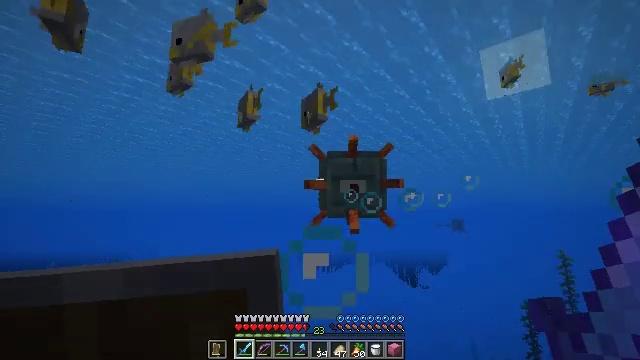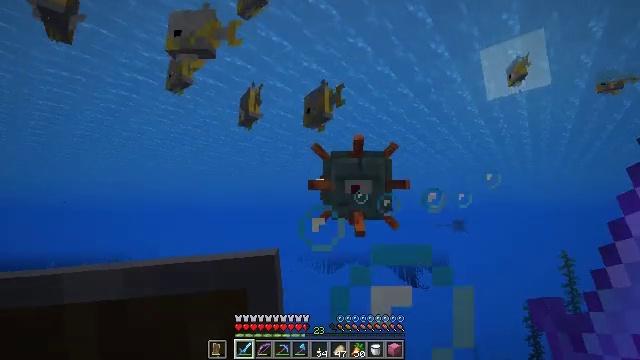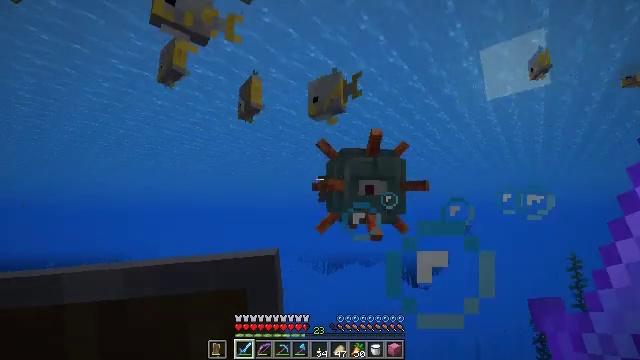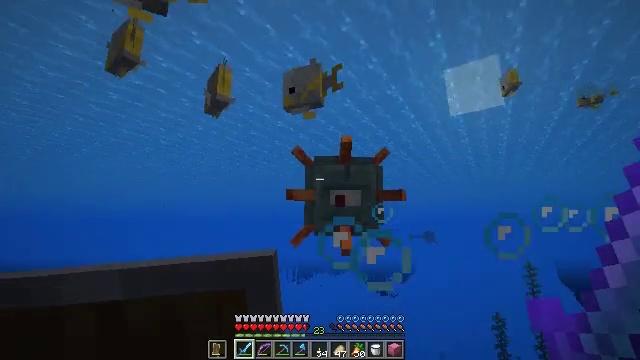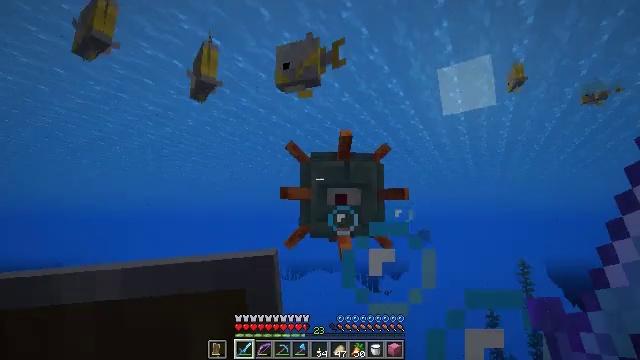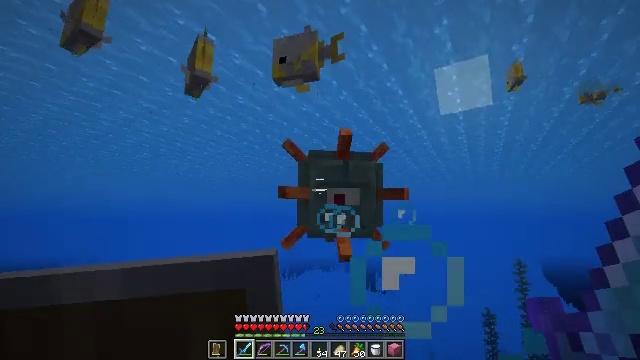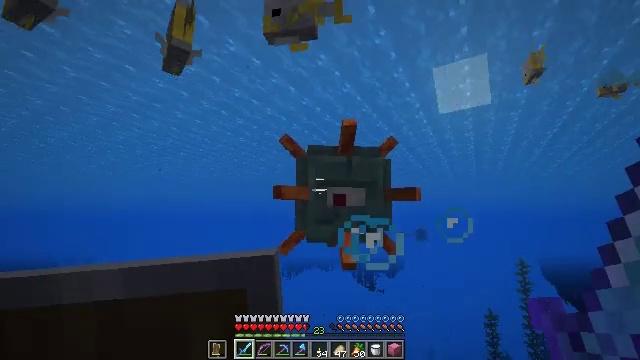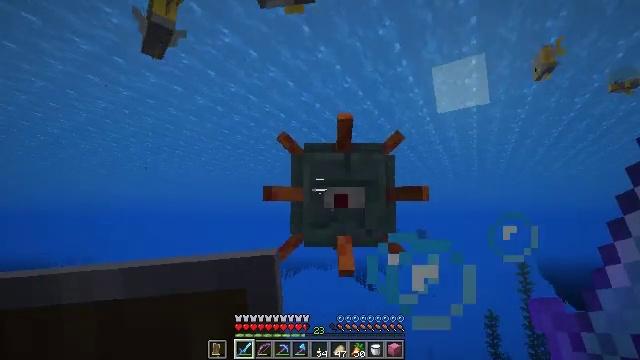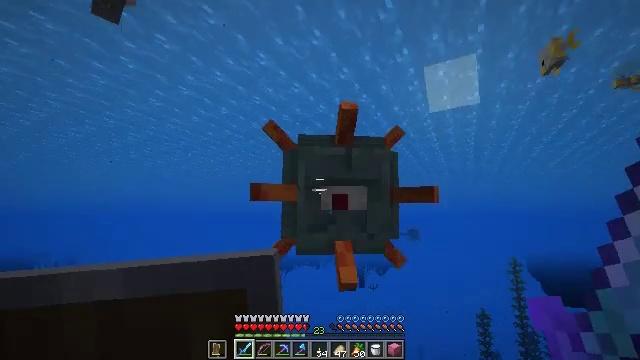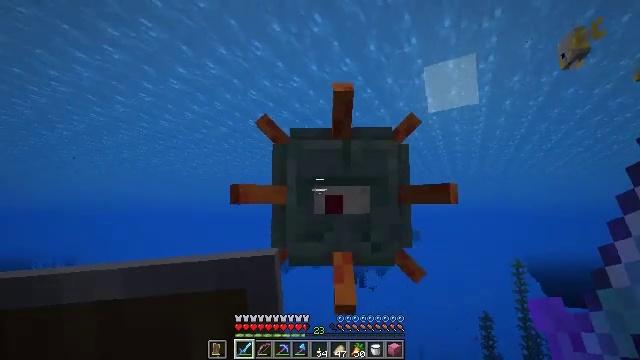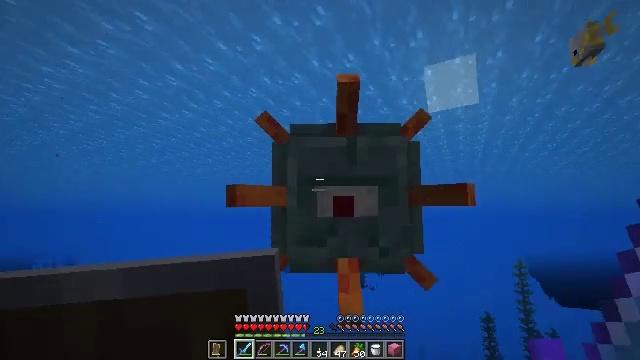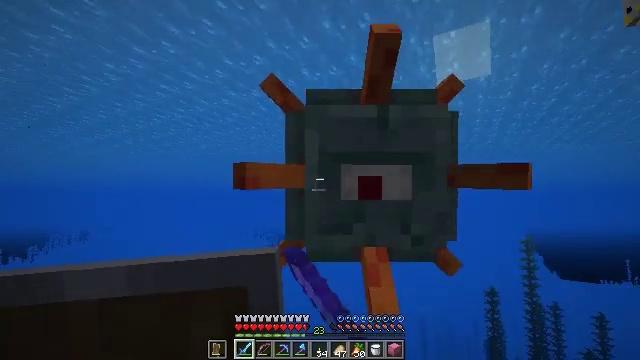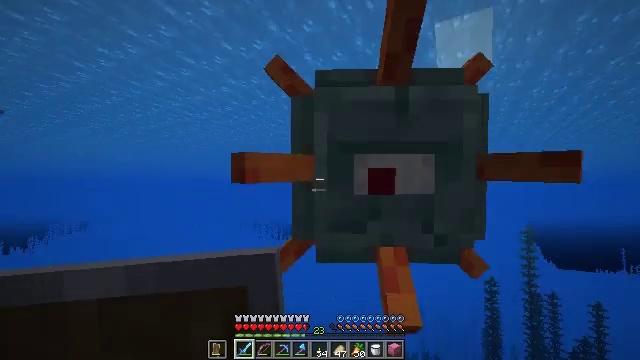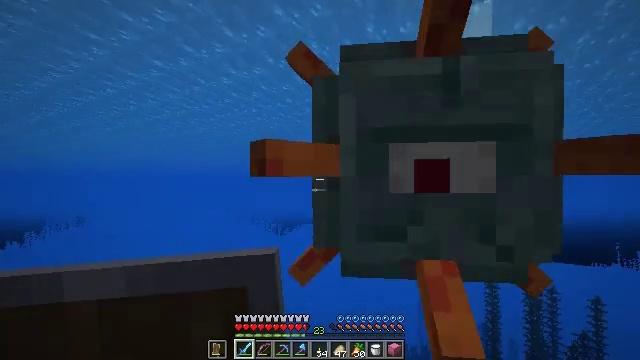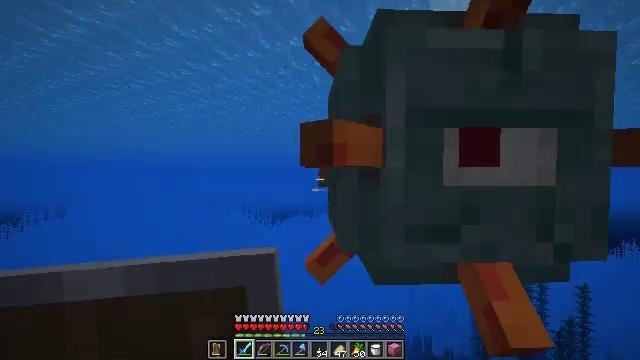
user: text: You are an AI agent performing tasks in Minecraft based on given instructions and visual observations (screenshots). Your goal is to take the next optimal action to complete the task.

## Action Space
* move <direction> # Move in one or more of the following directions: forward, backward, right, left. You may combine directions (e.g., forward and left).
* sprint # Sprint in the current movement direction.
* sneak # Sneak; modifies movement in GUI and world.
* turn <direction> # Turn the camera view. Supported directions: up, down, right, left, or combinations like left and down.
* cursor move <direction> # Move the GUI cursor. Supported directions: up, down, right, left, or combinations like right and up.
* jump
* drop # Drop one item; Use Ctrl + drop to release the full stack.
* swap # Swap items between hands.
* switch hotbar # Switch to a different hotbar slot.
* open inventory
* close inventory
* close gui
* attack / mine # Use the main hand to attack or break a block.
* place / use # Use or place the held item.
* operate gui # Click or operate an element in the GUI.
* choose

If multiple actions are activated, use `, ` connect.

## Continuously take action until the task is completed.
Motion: motion action
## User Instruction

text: Hunt a guardian.
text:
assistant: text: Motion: move forward
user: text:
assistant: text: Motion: move forward
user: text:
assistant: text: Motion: move forward, turn right and up
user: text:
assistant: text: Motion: move forward, turn right
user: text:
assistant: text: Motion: move forward
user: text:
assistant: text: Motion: move forward
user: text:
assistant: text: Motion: move forward
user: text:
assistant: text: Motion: move forward, turn right
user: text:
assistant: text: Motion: move forward
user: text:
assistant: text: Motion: move forward and move left, attack / mine
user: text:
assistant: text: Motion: move forward and move left, turn left and down, attack / mine
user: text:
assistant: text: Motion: move forward and move left, turn down, attack / mine
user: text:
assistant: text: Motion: move left, turn down, attack / mine
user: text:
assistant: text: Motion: move left, turn right and down, attack / mine
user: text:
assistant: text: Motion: attack / mine